Question: How do I put centered textboxes inside each of the colored boxes in the image below?
As requested, I'm adding my embarrassing attempt. I know it's bad, but I don't do design so I am kind of lost.
p.s. thanks for the down votes!
<URL>
'''
table{width: 585px; height: 585px; background-image: url('http://i.stack.imgur.com/uknk9.png');}
input{background-color: transparent; width: 100%; border-style:none; font-size: 32px;}
<table>
<tr>
<td></td>
<td valign="bottom" align="center"><input type="number" id="number" value="1" /></td>
<td></td>
</tr>
<tr>
<td align="right"><input type="number" id="number" value="2" /></td>
<td></td>
<td align="left"><input type="number" id="number" value="3" /></td>
</tr>
<tr>
<td></td>
<td valign="top" align="center"><input type="number" id="number" value="4" /></td>
<td></td>
</tr>
</table>
'''

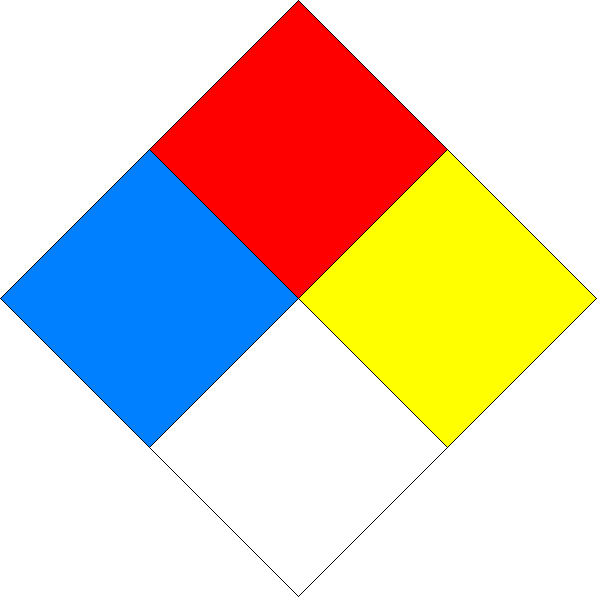
Answer: You can find a solution over here <URL> google is your friend
HTML:
'''
<div id="background">
<input id="top" type="text" />
<input id="left" type="text" />
<input id="right" type="text" />
<input id="bottom" type="text" />
</div>
'''
CSS:
'''
div#background{
display: block;
width: 597px;
height: 597px;
background-image: url('http://i.stack.imgur.com/uknk9.png');
}
#top{
width: 150px;
height: 25px;
position: absolute;
margin: 135px 0 0 224px;
}
#left{
width: 150px;
height: 25px;
position: absolute;
margin: 290px 0 0 70px;
}
#right{
width: 150px;
height: 25px;
position: absolute;
margin: 290px 0 0 380px;
}
#bottom{
width: 150px;
height: 25px;
position: absolute;
margin: 435px 0 0 230px;
}
'''
Concerning the HTML part it's pretty explicit, there is one container which contains four inputs.
In the CSS file, I've set your image in background of my container with fixed width and height.
Then I've created four id's for the inputs all with the property 'position' set to <URL>.
The absolute attribute allows you to set the position of an element taking as reference the parent element, here the '<div id="background">'.
So since you know its size you can position your elements with the 'margin' prooperty.
Hope it helps.